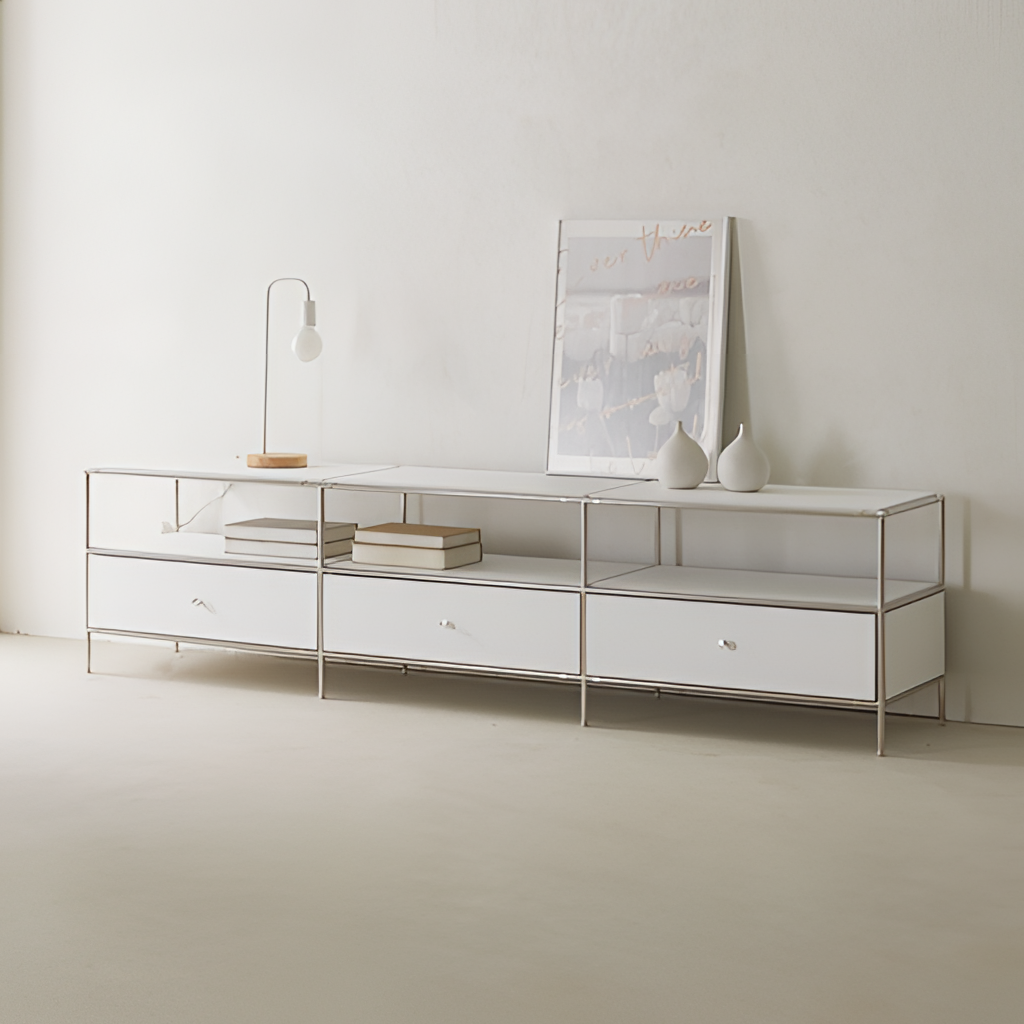
living room, metal and wood TV stand, paint wallpaper, with solid pattern, modern, beige carpet flooring, with solid pattern